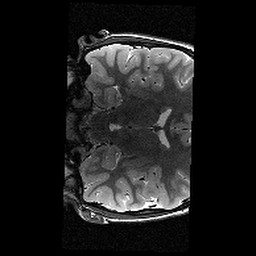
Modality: T2w
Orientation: coronal
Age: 12
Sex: female
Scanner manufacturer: siemens
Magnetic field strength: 3 T
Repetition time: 9.23 s
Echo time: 0.067 s